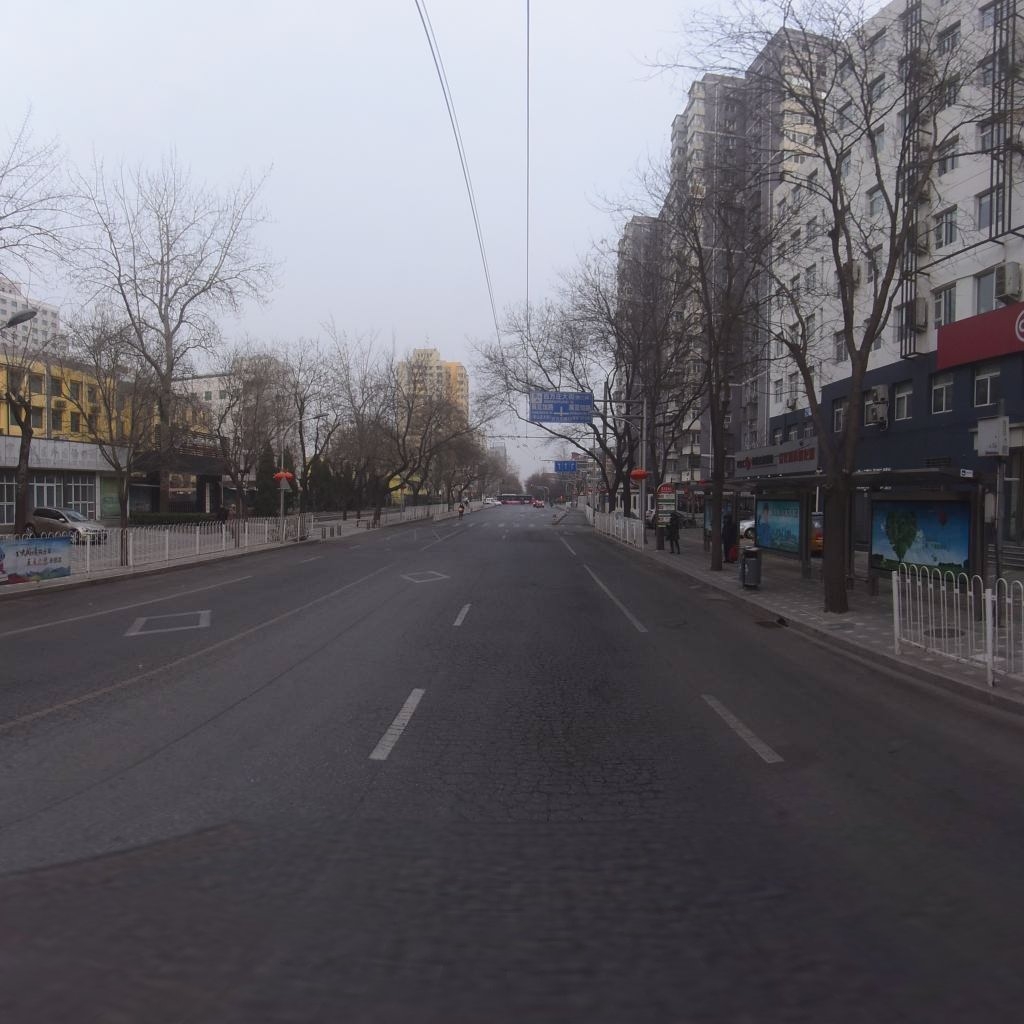
Region: Xicheng
Road damage annotations: alligator crack, longitudinal crack